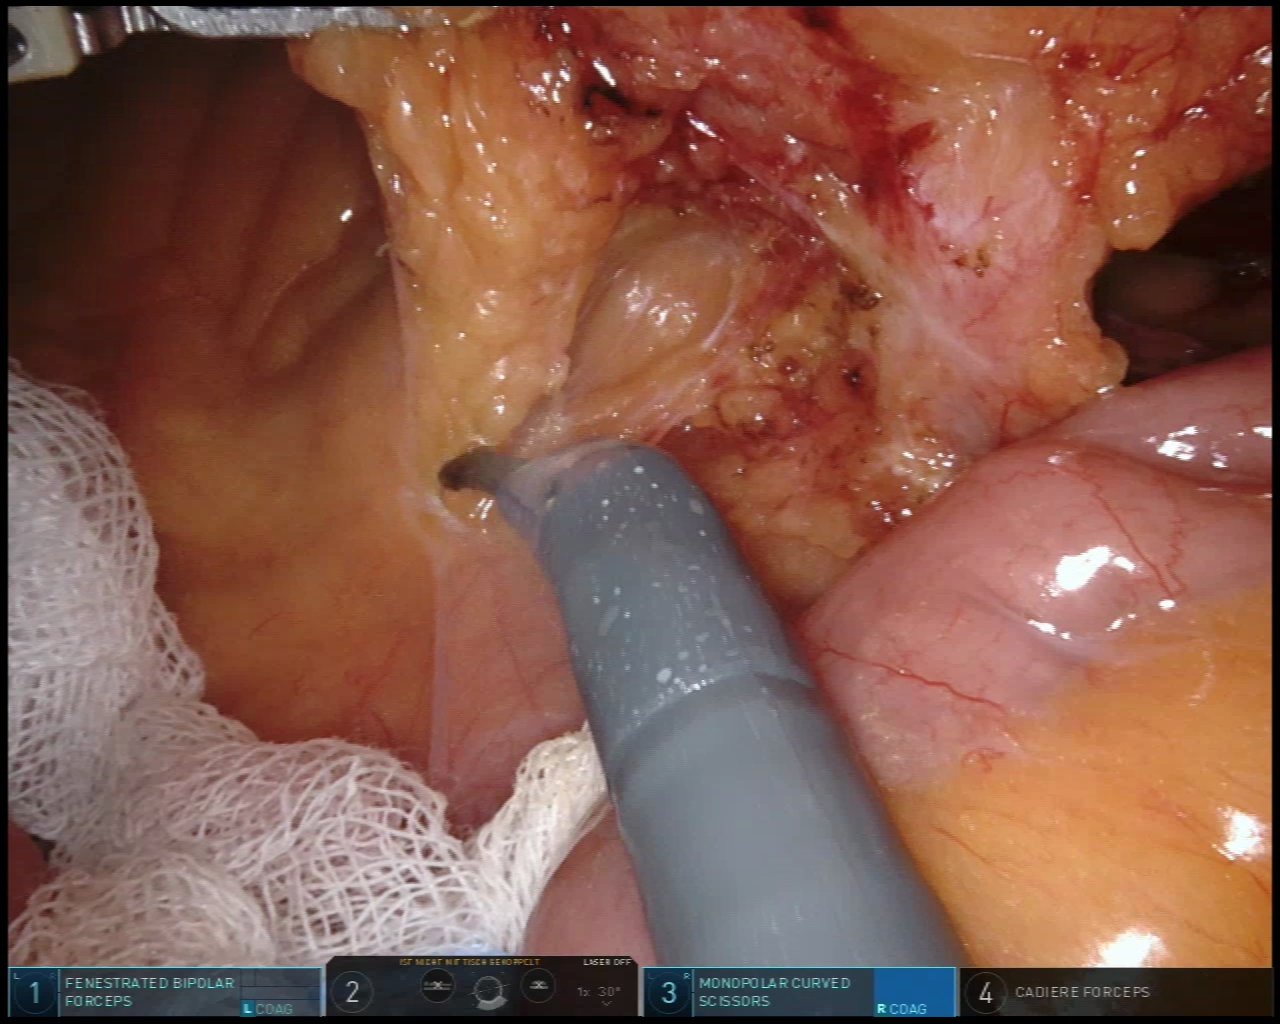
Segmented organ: inferior_mesenteric_artery
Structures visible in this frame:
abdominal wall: no
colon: no
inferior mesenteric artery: yes
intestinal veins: no
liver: no
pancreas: no
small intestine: yes
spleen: no
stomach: no
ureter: no
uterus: no
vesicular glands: no